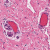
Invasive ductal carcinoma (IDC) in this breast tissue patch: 0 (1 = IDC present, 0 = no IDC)